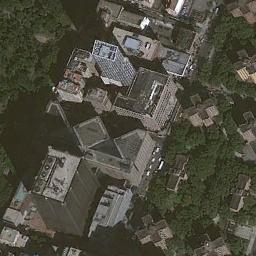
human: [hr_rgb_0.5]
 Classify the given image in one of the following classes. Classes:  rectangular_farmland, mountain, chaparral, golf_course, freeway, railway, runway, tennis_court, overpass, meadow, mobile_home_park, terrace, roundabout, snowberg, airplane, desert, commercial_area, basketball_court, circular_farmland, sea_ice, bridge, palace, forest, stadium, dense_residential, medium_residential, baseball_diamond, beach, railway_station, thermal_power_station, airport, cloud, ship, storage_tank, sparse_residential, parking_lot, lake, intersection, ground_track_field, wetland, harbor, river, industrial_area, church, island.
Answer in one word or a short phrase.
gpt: commercial_area